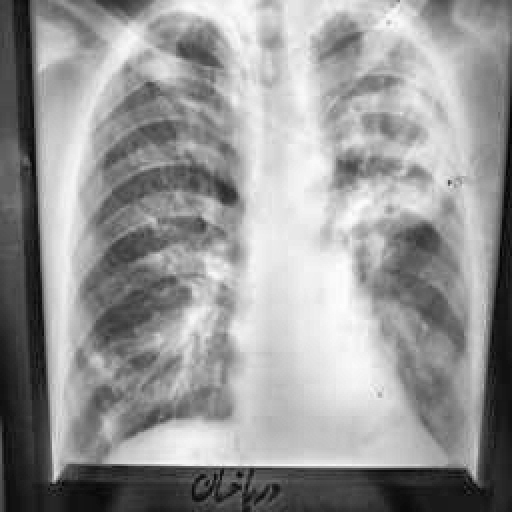
Finding: TUBERCULOSIS